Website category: sports
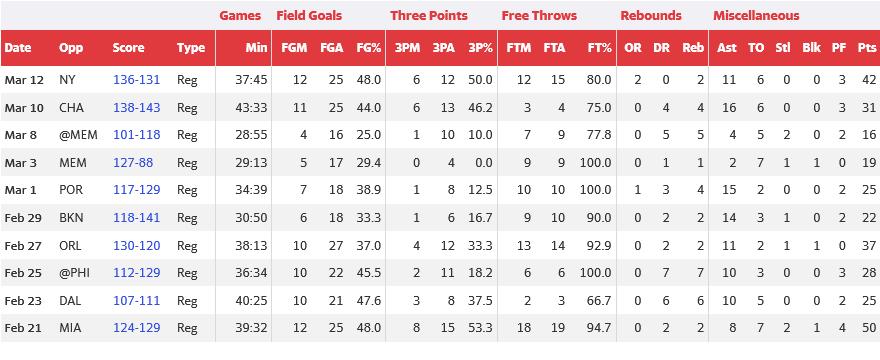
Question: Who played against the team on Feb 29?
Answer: BKN

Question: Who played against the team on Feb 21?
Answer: MIA

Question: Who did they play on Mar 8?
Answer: MEM

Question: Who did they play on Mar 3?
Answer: MEM

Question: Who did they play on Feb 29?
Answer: BKN

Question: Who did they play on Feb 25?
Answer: PHI

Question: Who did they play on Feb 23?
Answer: DAL

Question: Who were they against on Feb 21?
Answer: MIA

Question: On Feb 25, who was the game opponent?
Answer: PHI

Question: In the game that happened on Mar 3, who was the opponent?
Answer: MEM

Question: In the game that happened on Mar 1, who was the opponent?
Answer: POR

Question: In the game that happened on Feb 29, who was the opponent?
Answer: BKN

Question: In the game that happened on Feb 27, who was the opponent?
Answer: ORL

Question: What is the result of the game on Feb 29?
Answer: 118-141

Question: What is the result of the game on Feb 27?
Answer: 130-120

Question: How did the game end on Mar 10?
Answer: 138-143

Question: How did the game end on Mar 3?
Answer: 127-88

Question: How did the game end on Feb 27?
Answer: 130-120

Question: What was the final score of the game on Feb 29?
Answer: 118-141

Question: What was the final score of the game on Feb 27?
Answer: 130-120

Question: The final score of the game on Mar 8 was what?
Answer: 101-118

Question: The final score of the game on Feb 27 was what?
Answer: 130-120

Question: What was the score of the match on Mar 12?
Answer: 136-131

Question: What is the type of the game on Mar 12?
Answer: Reg

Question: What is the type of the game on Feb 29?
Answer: Reg

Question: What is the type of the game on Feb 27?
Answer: Reg

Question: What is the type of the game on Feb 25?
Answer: Reg

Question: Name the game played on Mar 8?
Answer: Reg

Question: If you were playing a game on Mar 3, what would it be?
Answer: Reg

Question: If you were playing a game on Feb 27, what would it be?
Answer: Reg

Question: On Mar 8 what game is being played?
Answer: Reg

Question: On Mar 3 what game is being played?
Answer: Reg

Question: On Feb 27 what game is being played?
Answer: Reg

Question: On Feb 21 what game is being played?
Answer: Reg

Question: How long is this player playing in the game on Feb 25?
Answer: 36:34

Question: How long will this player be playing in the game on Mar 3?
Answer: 29:13

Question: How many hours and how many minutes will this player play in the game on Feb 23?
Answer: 40:25

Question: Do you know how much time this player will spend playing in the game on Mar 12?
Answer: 37:45

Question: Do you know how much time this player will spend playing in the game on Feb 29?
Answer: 30:50

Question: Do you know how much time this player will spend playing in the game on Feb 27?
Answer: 38:13

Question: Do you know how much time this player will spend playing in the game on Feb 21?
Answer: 39:32

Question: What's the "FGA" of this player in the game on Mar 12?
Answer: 25

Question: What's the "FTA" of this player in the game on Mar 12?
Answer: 15

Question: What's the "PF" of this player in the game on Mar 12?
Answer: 3

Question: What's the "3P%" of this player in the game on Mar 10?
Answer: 46.2

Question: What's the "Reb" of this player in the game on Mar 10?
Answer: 4

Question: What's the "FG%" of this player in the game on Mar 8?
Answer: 25.0

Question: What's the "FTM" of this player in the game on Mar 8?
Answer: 7

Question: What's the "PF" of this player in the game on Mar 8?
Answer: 2

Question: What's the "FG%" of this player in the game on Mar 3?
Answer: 29.4

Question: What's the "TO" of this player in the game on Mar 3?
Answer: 7

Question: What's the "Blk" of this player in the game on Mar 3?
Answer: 1

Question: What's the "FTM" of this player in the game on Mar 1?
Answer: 10

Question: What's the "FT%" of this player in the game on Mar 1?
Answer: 100.0

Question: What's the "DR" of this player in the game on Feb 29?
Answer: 2

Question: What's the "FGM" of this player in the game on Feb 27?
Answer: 10

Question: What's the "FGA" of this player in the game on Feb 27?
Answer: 27

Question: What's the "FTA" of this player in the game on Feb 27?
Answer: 14

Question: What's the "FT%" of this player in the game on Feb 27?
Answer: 92.9

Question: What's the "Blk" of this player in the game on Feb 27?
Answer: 1

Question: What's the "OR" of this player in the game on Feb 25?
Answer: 0

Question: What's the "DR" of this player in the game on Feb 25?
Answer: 7

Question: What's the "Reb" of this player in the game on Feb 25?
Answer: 7

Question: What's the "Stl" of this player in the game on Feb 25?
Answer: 0